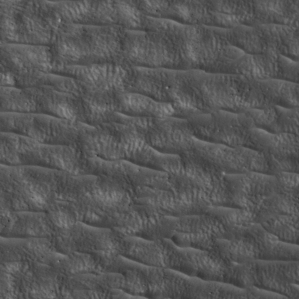
Label: non_frost